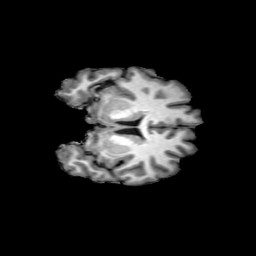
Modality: T1w
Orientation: coronal
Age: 27
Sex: female
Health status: ill